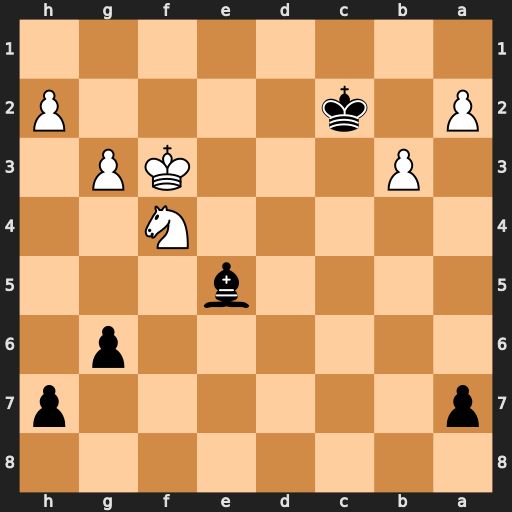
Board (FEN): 8/p6p/6p1/4b3/5N2/1P3KP1/P1k4P/8
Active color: b
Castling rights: -
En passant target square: -
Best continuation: Bxf4 Kxf4 Kb2 b4 Kxa2